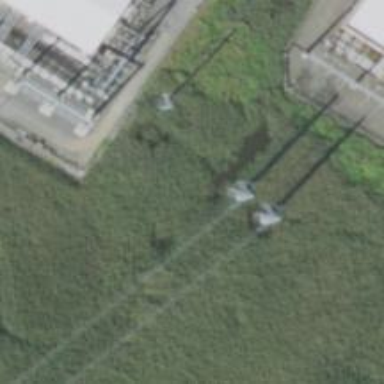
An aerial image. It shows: Power tower.